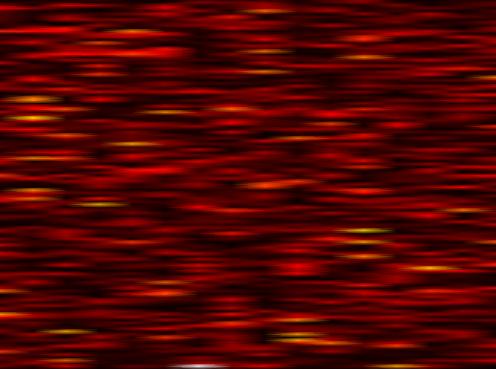
Label: OFDM